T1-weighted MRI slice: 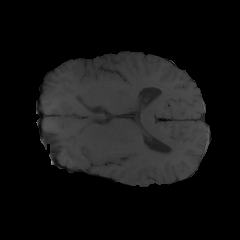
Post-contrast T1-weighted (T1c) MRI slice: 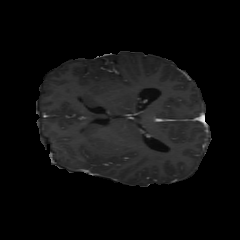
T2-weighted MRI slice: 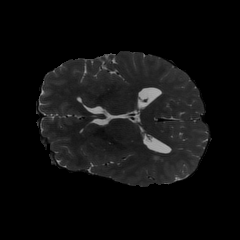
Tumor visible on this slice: no